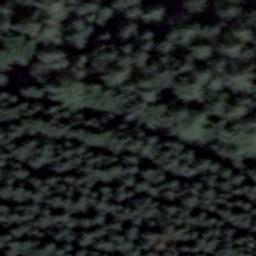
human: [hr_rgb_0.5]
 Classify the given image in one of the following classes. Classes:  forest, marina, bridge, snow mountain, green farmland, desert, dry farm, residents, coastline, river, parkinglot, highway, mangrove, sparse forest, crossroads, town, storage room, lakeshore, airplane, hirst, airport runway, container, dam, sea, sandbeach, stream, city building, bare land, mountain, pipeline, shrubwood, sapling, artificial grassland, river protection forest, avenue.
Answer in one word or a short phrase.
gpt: forest